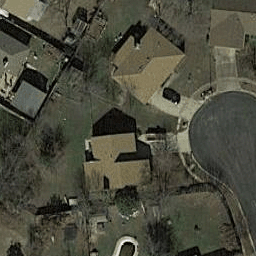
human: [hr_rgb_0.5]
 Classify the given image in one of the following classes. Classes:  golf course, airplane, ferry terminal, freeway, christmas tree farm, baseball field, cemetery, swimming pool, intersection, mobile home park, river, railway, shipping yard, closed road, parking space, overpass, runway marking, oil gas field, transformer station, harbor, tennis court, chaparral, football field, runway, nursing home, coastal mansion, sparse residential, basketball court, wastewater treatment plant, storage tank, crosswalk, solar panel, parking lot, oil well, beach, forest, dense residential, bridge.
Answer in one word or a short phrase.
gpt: sparse residential